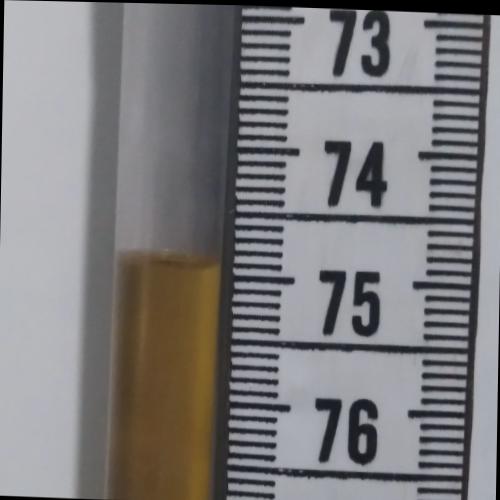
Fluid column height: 74.9 cm